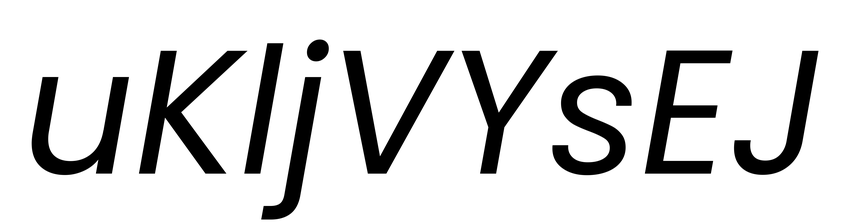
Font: Poppins-Italic